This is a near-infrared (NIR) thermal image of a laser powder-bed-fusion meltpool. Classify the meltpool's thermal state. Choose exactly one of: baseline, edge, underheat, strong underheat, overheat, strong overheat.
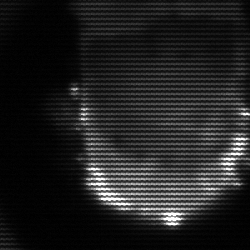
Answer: baseline